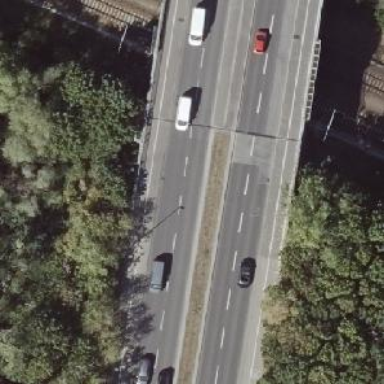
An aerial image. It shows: Path on bridge with asphalt surface. The cycleway and footway on the bridge also have asphalt surfaces.